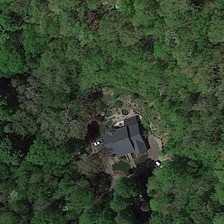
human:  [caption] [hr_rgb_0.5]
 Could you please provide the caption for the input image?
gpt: a gray building is surrounded by many green trees .

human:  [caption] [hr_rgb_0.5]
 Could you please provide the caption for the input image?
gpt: a gray building is surrounded by many green trees .

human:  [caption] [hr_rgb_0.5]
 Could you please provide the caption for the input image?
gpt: a gray building is surrounded by many green trees .

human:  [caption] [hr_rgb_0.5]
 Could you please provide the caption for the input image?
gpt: a gray building is surrounded by many green trees .

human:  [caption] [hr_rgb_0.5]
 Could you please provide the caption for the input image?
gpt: a gray building is surrounded by many green trees .